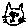
Label: cat